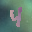
Label: 4